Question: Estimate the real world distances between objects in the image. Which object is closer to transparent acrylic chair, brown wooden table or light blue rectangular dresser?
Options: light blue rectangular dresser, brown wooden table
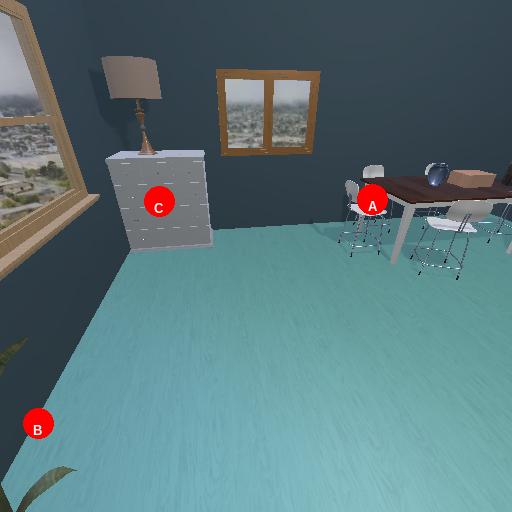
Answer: light blue rectangular dresser